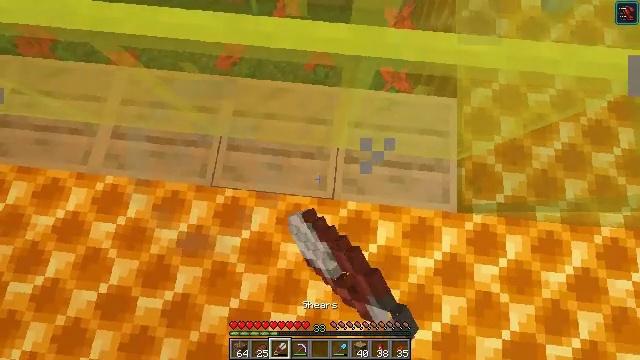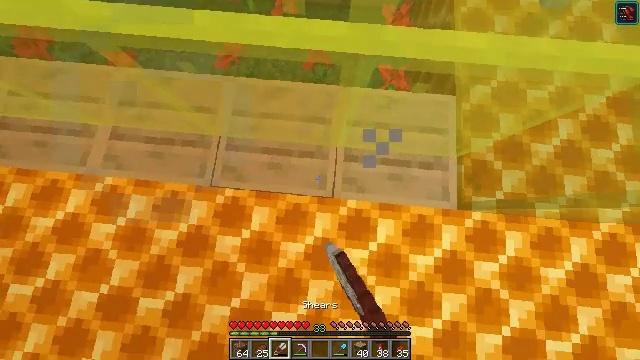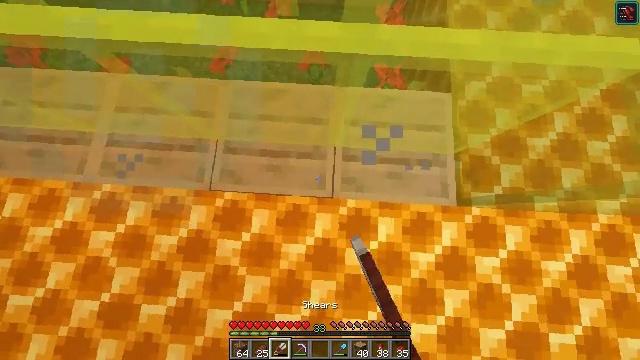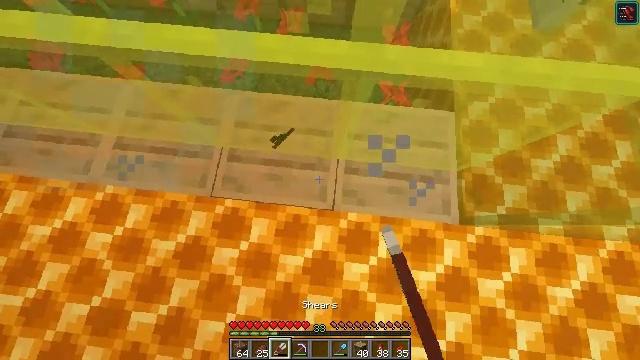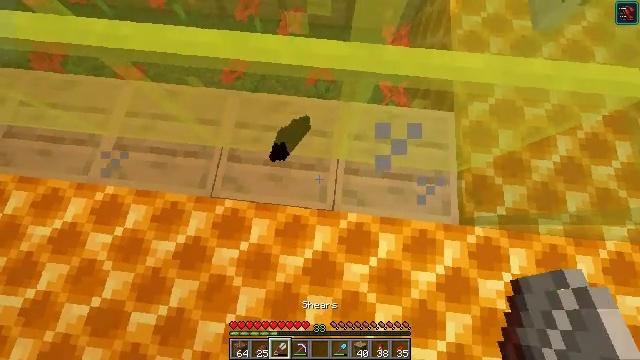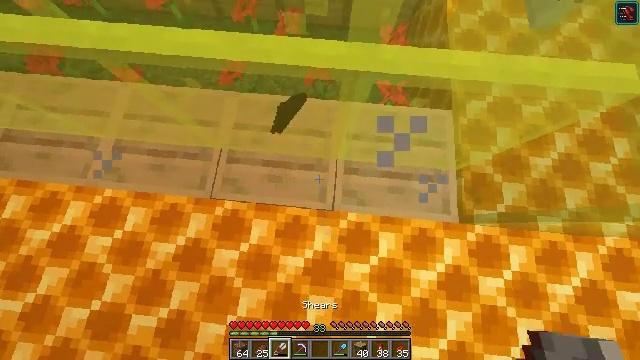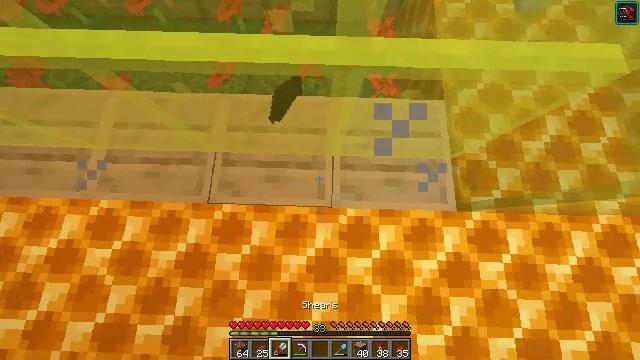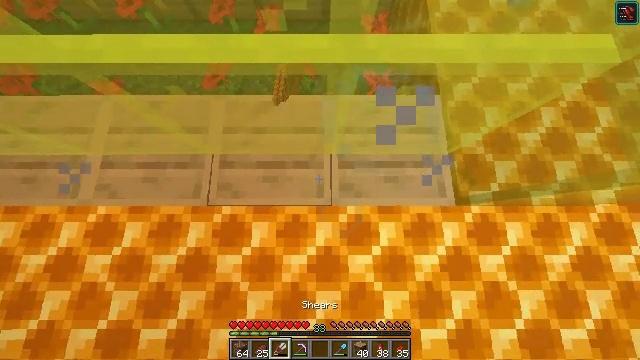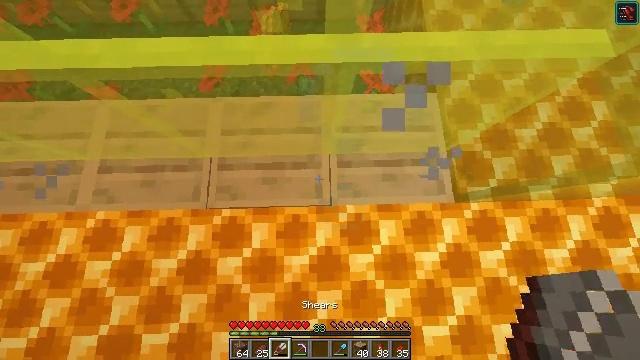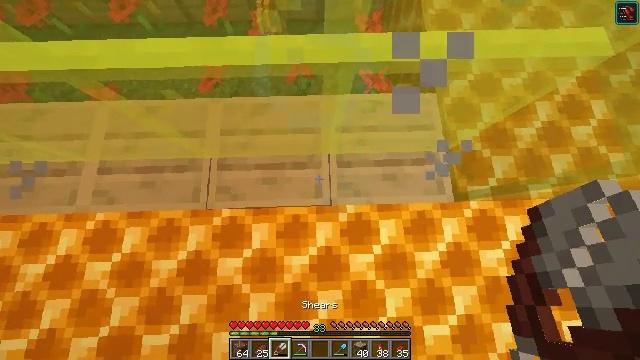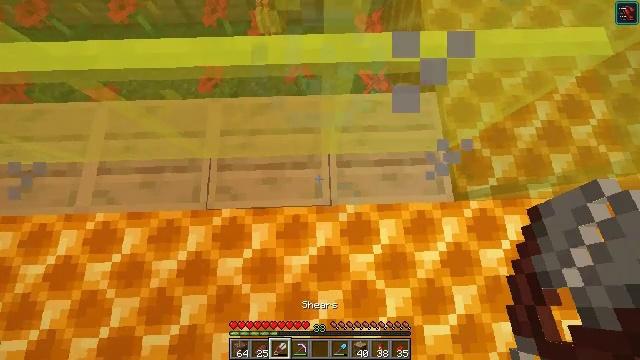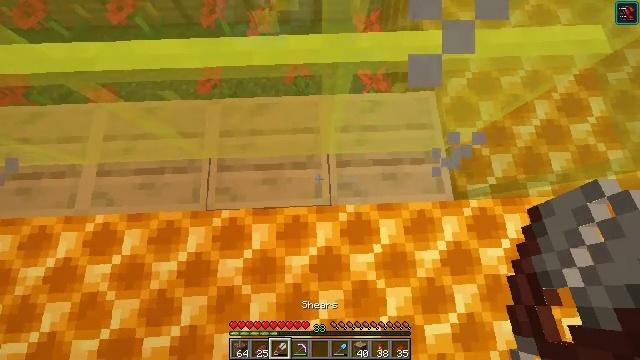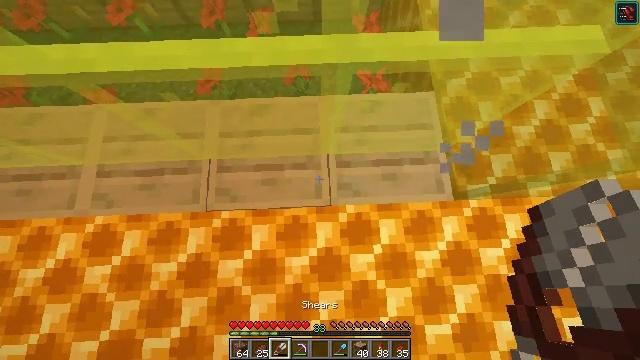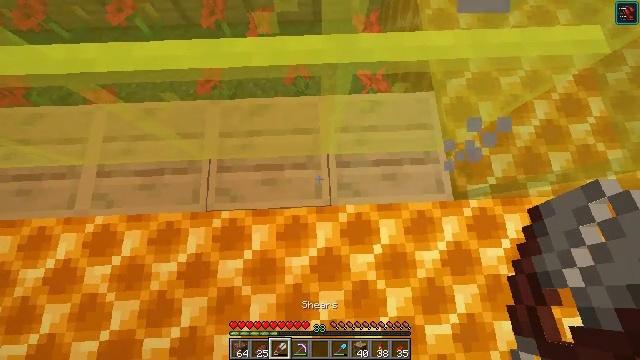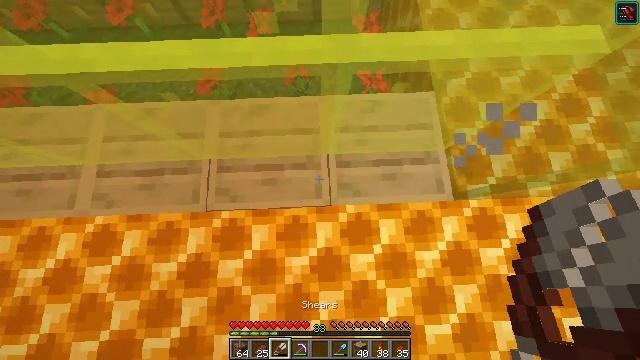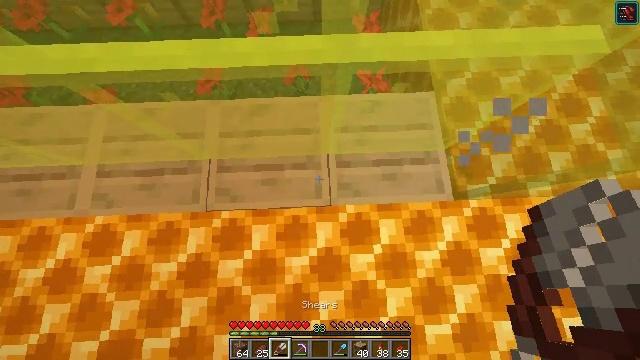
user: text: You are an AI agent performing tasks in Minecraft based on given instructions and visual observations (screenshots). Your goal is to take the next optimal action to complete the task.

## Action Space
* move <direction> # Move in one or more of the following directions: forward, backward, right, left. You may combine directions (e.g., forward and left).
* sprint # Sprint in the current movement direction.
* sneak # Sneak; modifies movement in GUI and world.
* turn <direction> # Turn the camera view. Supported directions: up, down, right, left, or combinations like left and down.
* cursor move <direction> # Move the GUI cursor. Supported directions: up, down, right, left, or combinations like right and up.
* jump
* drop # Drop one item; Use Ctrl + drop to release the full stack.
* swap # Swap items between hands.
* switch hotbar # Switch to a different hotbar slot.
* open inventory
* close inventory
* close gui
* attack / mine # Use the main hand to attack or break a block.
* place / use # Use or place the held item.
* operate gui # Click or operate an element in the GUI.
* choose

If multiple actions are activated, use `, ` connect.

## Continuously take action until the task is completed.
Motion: motion action
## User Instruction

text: Combine 4 honeycombs to form a honeycomb block.
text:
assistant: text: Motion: no_op
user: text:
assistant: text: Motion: turn right
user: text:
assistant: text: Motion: turn left and up
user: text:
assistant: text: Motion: no_op
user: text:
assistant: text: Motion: no_op
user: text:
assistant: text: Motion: turn right
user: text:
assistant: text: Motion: turn right
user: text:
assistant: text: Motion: turn right
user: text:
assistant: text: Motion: no_op
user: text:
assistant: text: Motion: no_op
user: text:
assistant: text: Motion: no_op
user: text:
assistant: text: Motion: no_op
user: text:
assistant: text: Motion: no_op
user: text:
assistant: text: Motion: no_op
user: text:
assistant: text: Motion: no_op
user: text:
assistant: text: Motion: no_op
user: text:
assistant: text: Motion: no_op
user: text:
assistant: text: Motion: no_op
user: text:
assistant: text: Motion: turn up
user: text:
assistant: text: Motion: turn left and up
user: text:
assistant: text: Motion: turn up
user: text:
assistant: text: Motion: turn up
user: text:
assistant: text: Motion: no_op
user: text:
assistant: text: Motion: no_op
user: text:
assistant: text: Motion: no_op
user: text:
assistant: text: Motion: no_op
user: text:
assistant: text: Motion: no_op
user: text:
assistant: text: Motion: move back
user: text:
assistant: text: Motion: move back, turn left and up
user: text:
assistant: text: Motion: move back and move right, turn left and up